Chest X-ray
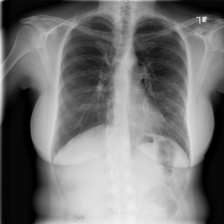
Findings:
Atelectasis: negative
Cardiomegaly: negative
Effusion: negative
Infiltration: negative
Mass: negative
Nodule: negative
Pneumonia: negative
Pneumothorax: negative
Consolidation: negative
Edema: negative
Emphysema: negative
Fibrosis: negative
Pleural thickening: negative
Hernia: negative